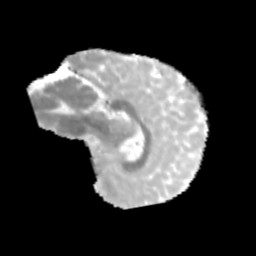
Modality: MD
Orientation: sagittal
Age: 12
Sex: male
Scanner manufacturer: siemens
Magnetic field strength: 3 T
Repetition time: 3.8 s
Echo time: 0.07 s